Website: crate-barrel
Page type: orders-overview
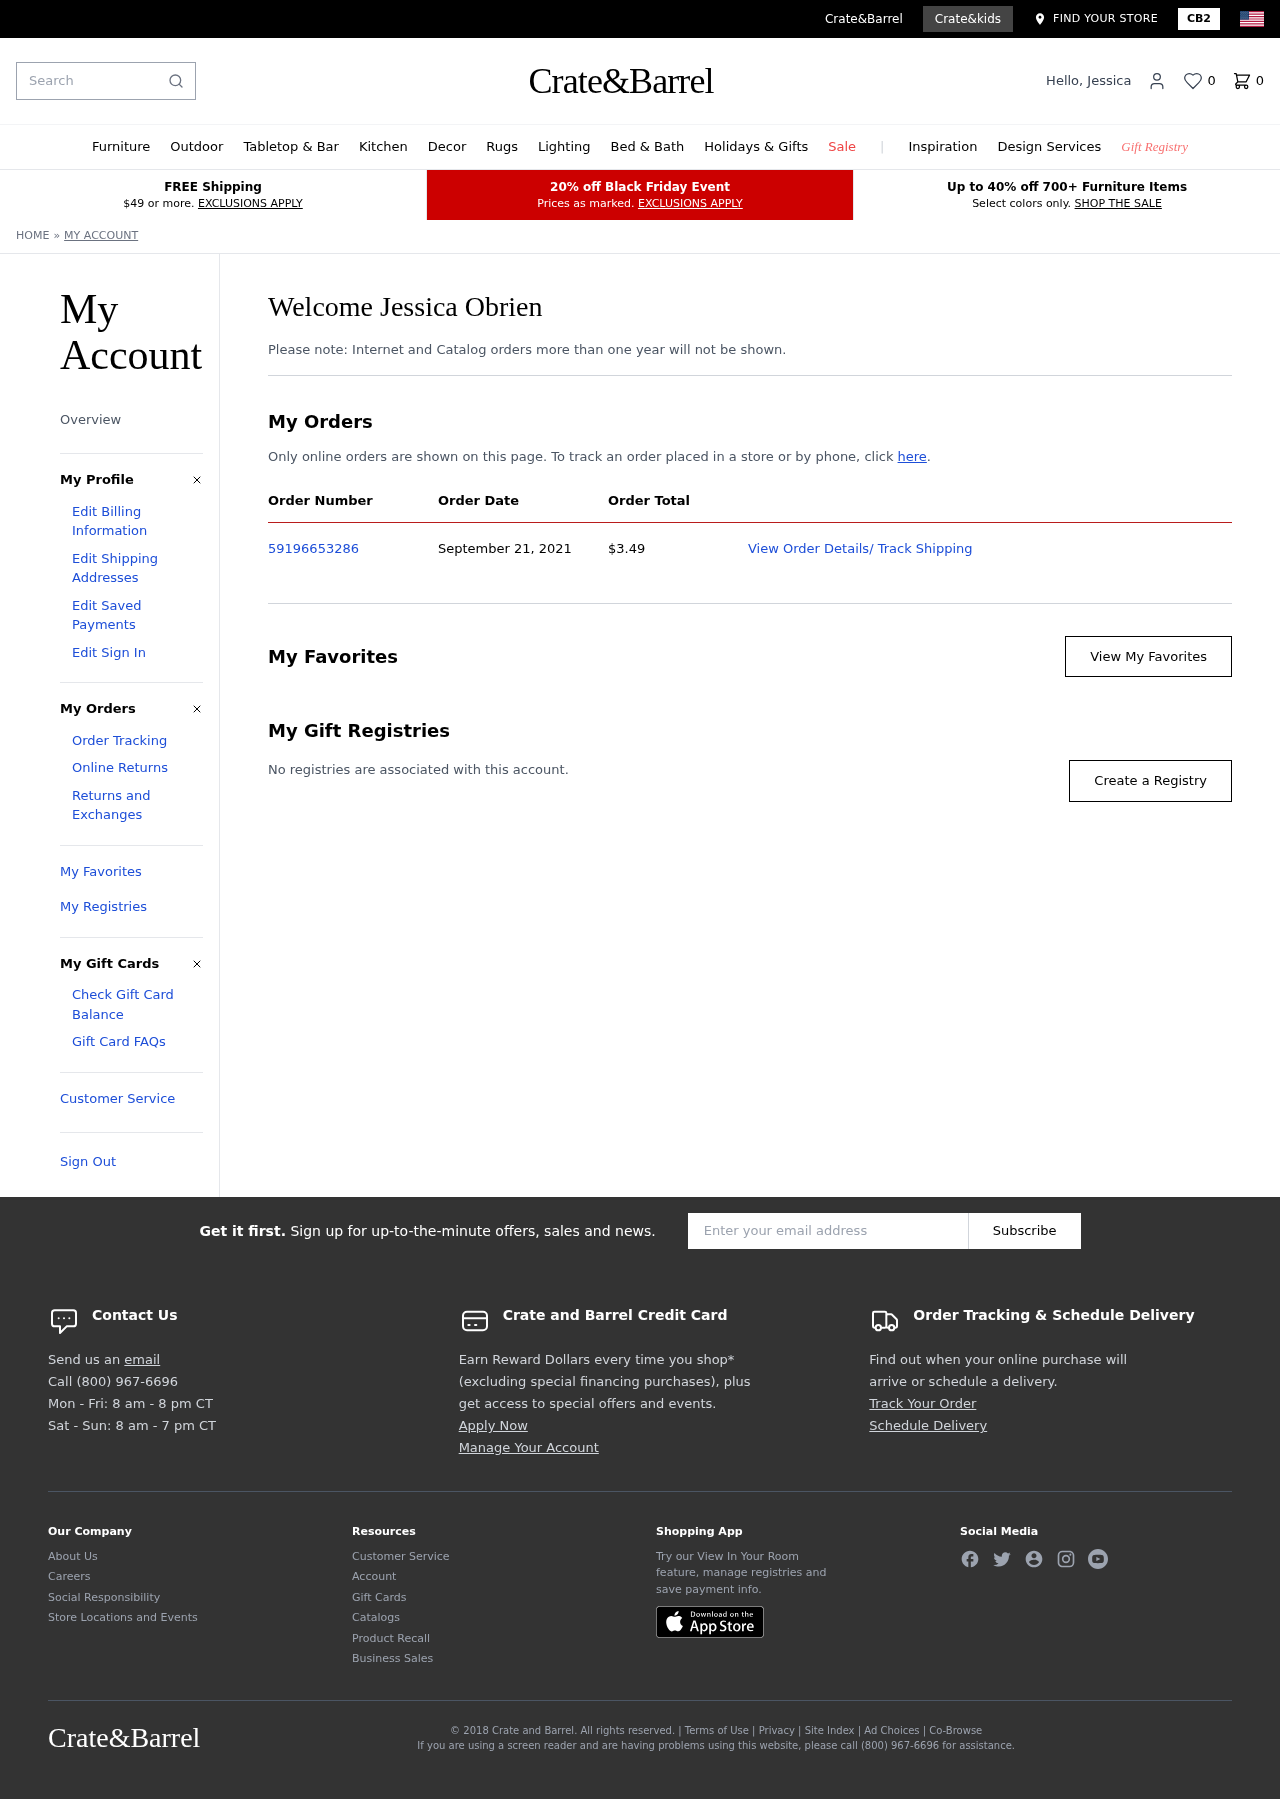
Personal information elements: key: PII_FIRSTNAME
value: Jessica
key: PII_FULLNAME
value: Jessica Obrien
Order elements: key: ORDER_NUM_ITEMS
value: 0
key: ORDER_ID
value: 59196653286
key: ORDER_DATE
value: September 21, 2021
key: ORDER_TOTAL
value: $3.49
Search elements: key: HEADER_SEARCH
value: Search
Other elements: key: FAVORITES_COUNT
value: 0